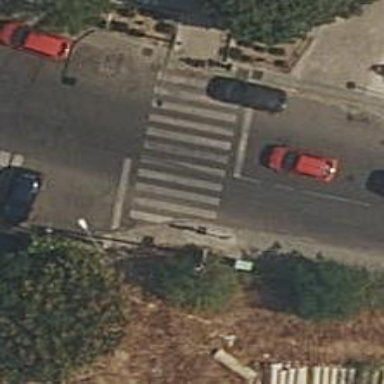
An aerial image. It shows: Zebra crossing on the road.